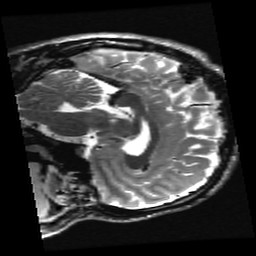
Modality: T2w
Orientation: sagittal
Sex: male
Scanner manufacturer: ge
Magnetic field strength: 3 T
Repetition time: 5 s
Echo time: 0.1017 s